Field crop: maize
Growth stage: 2
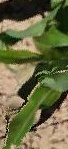
Species: maize